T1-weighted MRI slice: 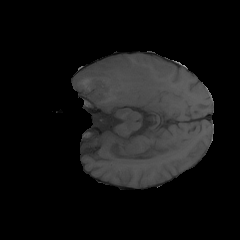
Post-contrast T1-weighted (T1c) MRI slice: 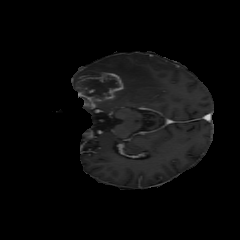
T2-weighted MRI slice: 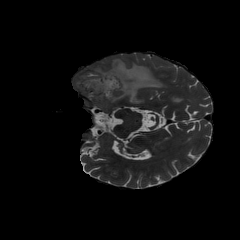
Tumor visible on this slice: yes